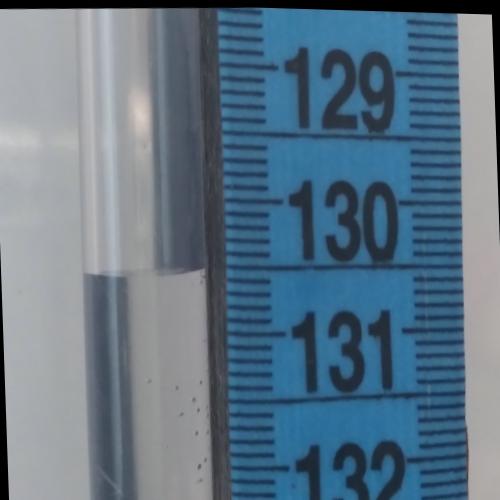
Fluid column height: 130.5 cm